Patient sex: F
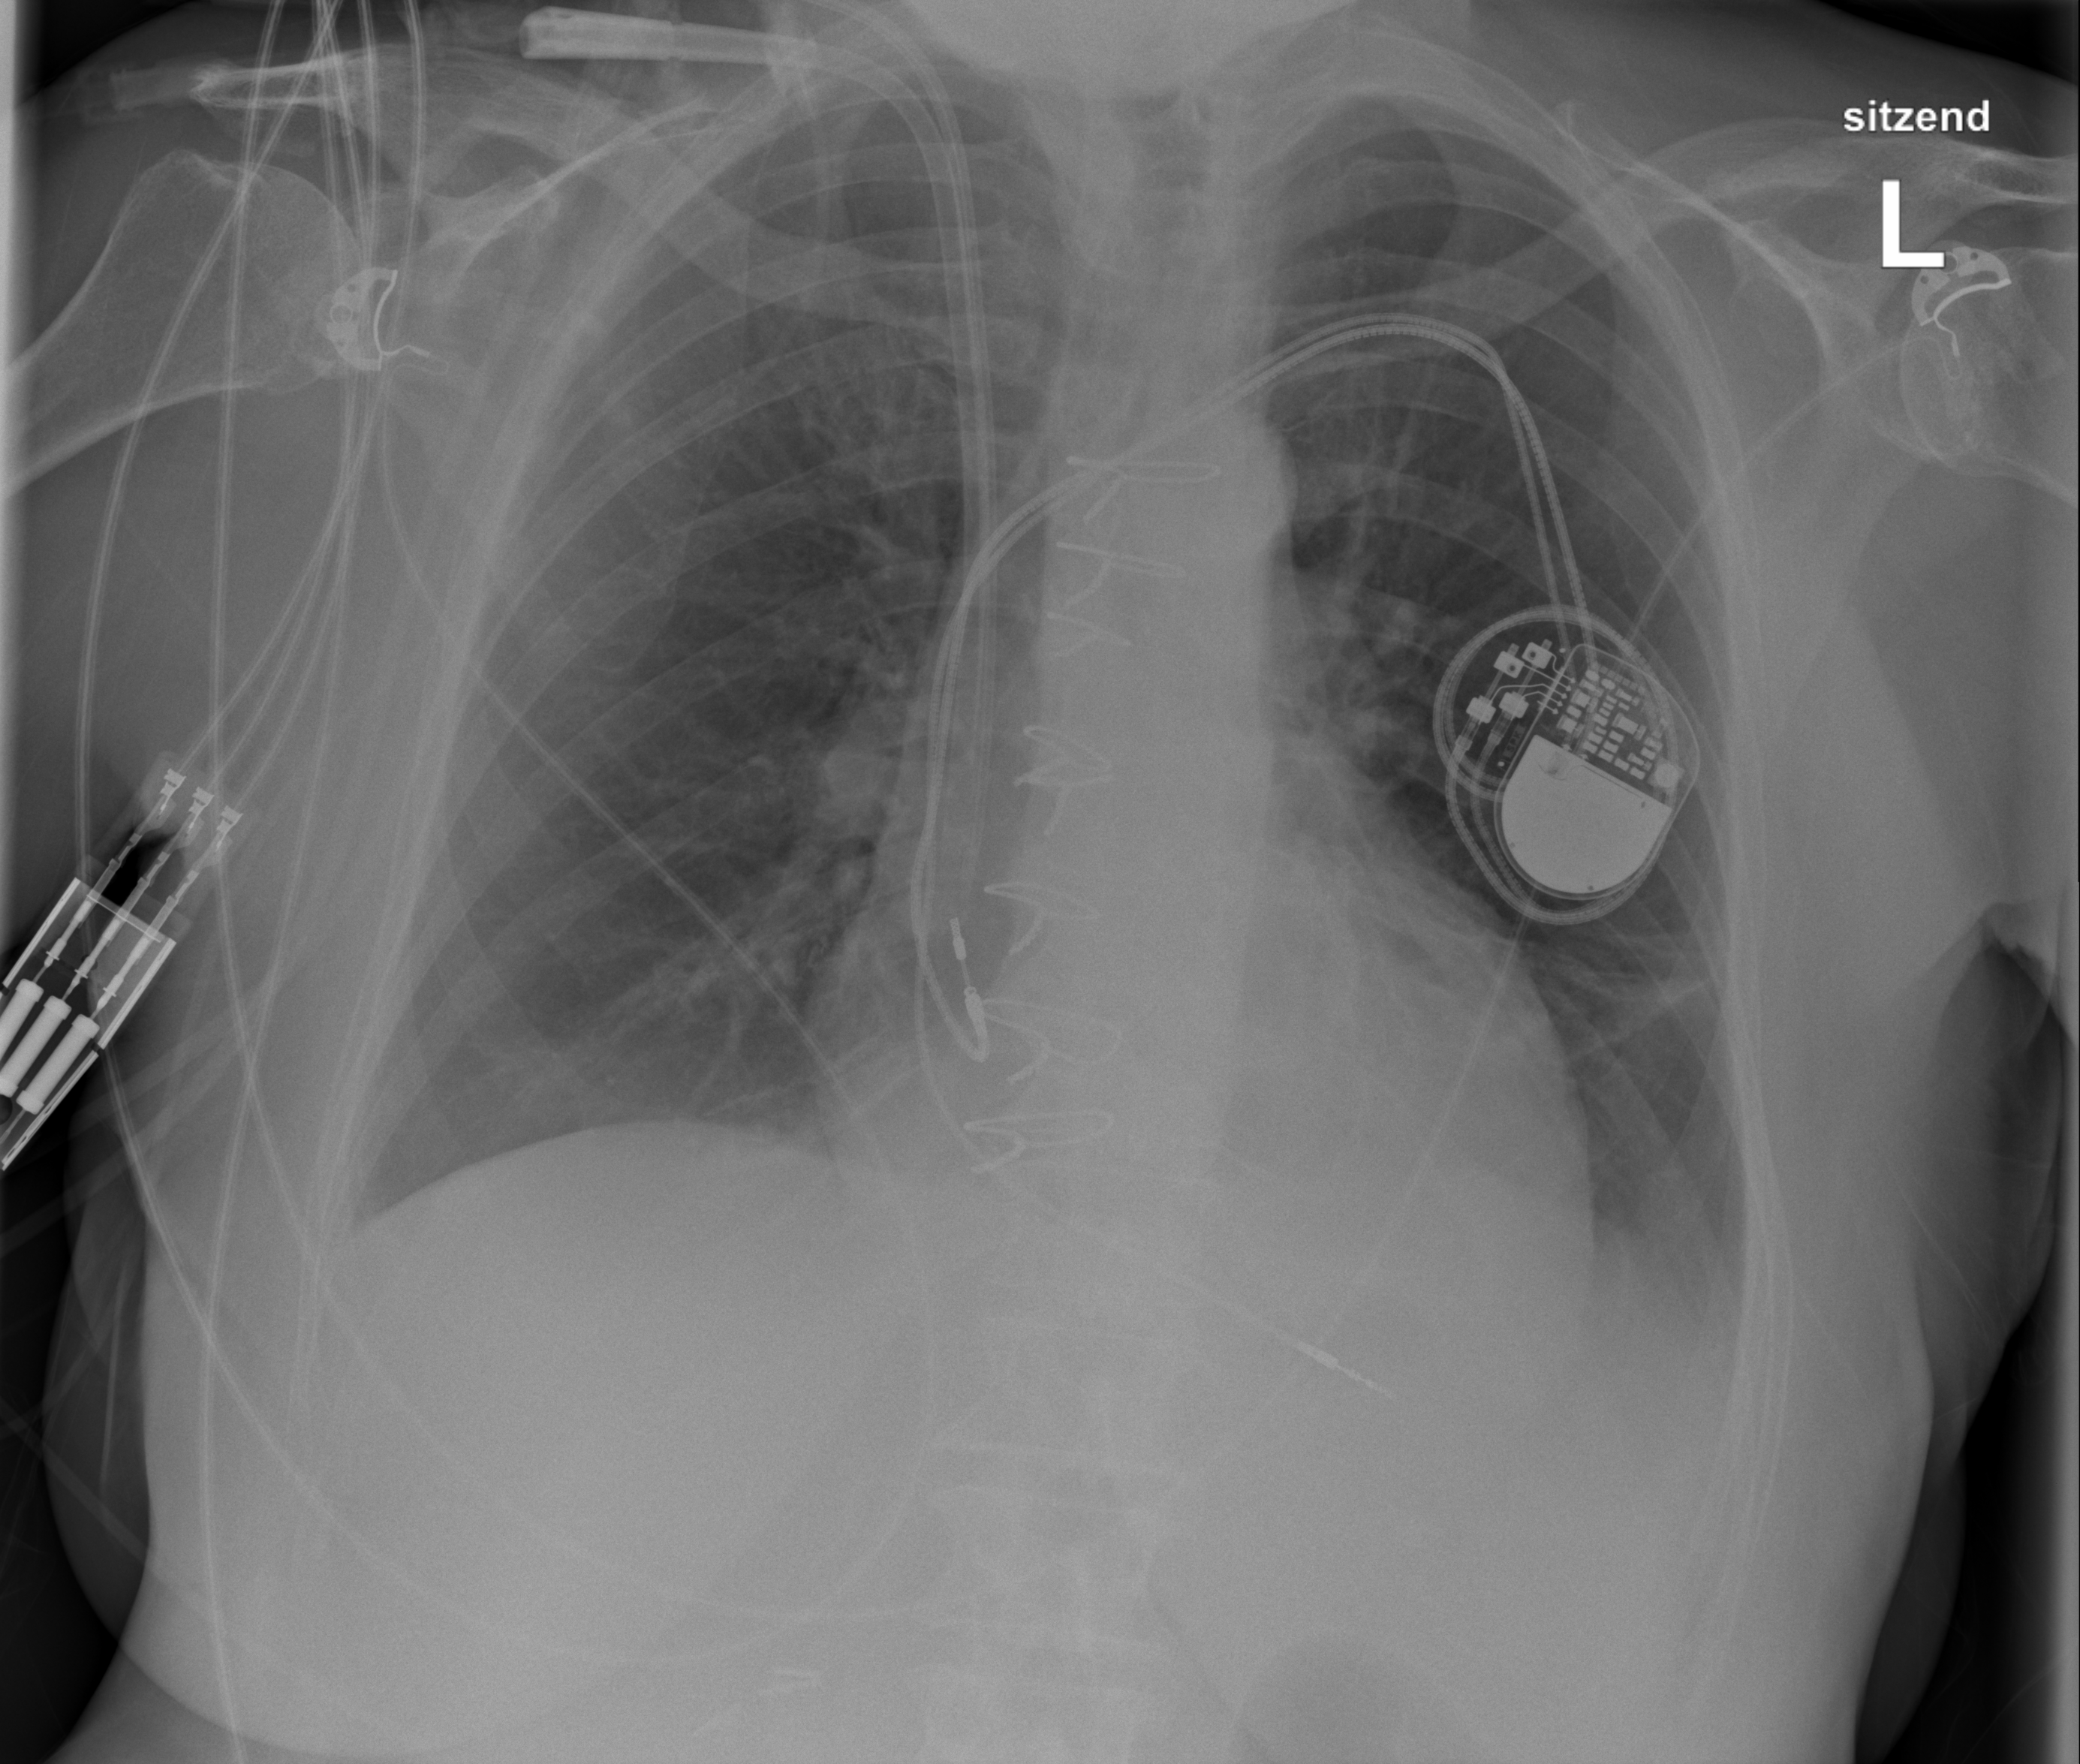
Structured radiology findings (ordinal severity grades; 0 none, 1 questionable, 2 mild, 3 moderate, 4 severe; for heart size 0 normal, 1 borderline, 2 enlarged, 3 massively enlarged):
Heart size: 2
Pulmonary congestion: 0
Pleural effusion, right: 0
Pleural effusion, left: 2
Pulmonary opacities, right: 0
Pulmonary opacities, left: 0
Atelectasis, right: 0
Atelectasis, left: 2